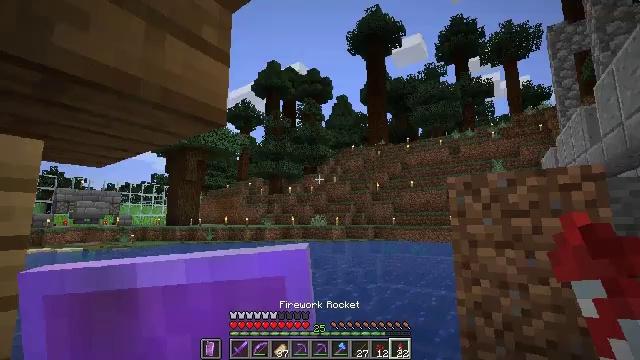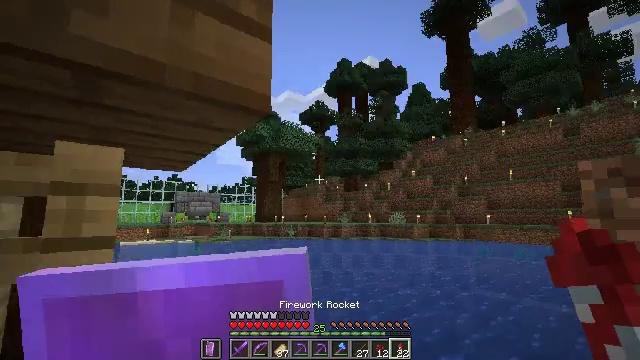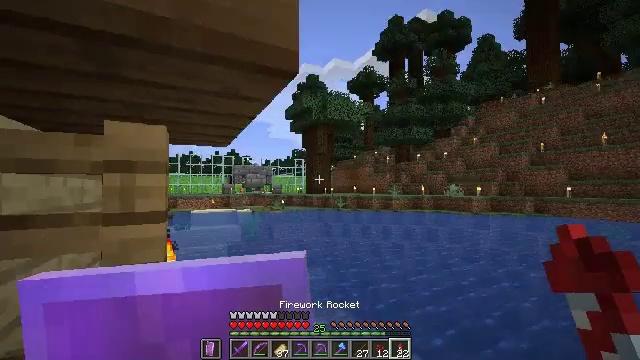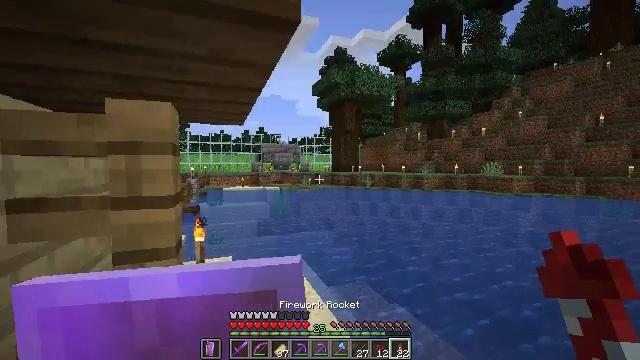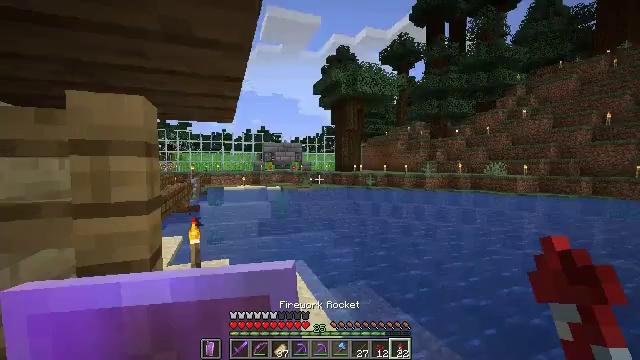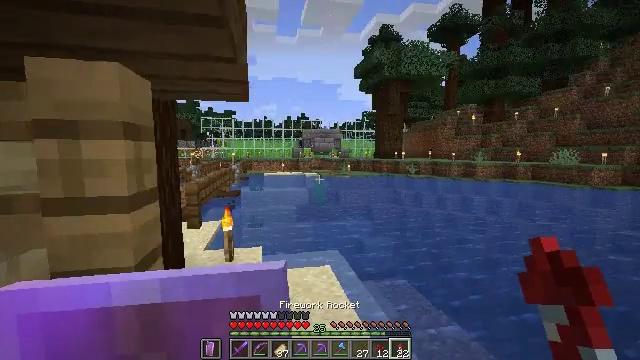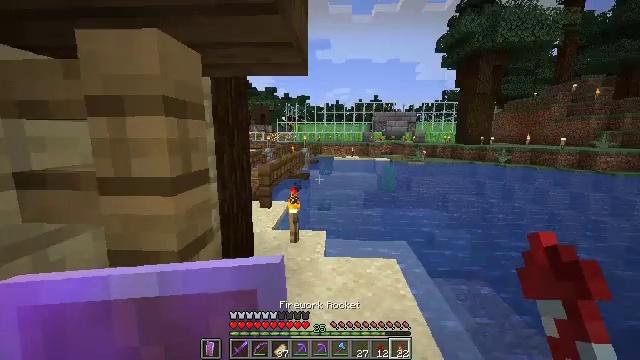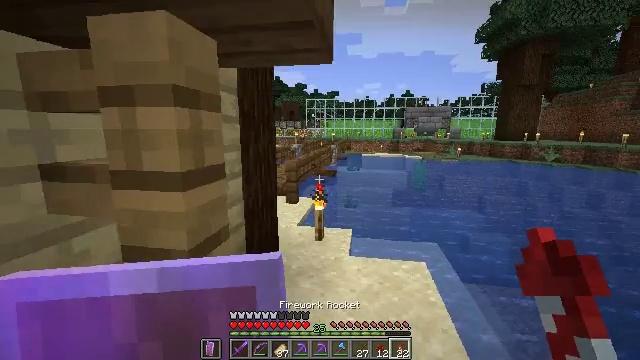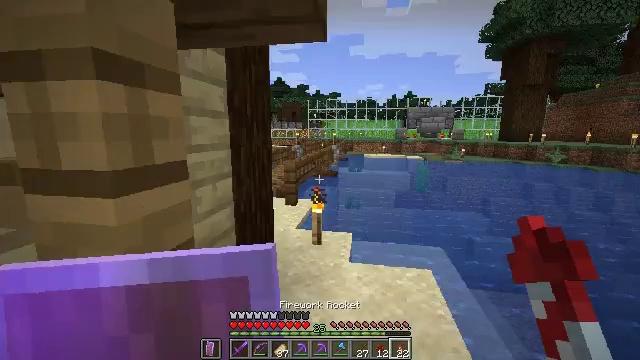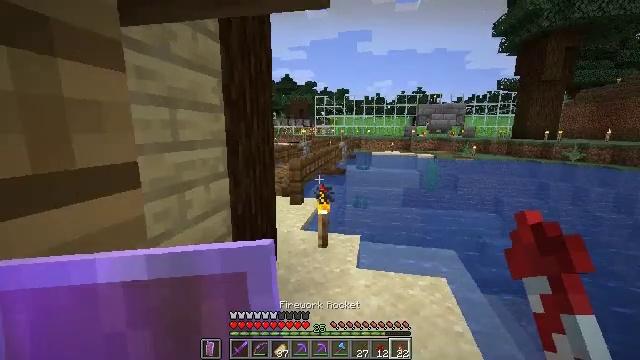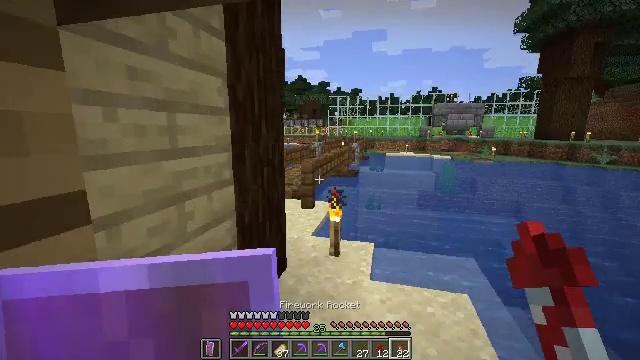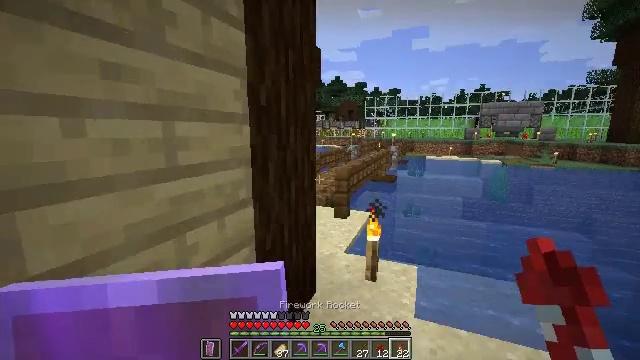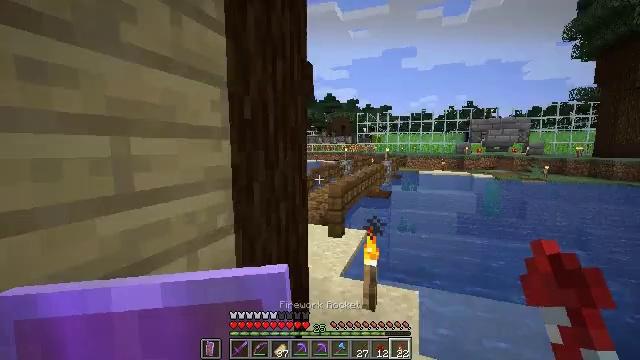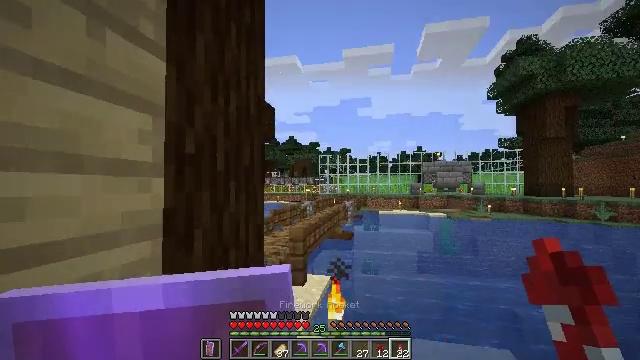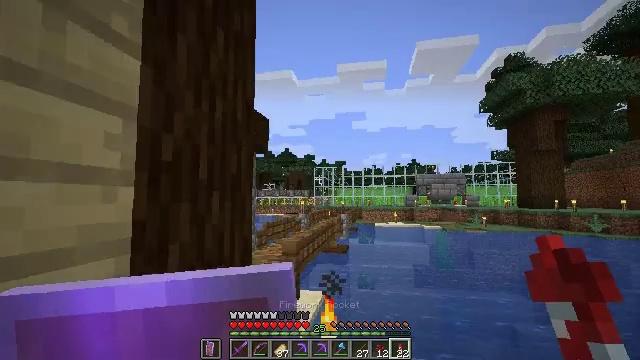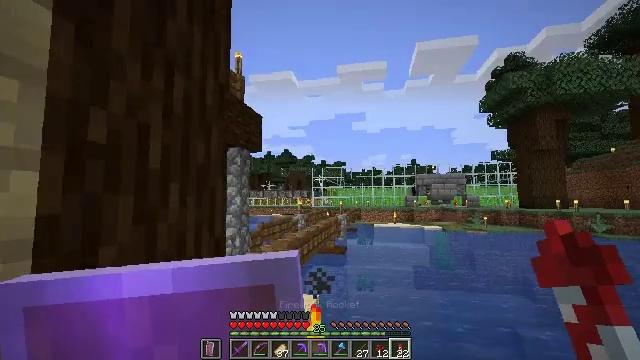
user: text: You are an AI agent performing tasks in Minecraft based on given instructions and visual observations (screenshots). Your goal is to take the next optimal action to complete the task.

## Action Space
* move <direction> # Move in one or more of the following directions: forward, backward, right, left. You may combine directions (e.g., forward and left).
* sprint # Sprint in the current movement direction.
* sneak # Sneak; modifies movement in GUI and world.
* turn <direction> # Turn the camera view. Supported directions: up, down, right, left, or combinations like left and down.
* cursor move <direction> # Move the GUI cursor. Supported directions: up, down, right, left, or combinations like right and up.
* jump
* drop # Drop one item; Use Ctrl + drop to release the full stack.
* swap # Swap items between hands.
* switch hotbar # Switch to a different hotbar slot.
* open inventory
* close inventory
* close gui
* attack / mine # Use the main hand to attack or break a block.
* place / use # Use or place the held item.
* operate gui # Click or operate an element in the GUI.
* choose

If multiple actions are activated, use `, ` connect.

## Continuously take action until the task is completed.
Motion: motion action
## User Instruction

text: Open inventory and craft sugar with sugarcane.
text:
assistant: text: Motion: move forward, turn left
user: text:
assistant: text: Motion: move forward, turn left and down
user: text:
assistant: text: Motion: move forward, turn left and down
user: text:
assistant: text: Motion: move forward
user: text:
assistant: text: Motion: move forward, turn left and down
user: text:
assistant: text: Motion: move forward, turn left and down
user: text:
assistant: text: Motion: move forward, turn left
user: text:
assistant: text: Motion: move forward
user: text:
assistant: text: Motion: move forward, turn left
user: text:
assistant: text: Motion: move forward, turn left
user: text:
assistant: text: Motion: move forward, turn left
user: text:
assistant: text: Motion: move forward, turn right and up
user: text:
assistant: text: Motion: move forward, turn right and up
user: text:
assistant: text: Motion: move forward and move right, turn right and up
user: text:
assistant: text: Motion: move forward and move right
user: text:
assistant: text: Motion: move forward and move right
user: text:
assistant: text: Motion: move forward and move right
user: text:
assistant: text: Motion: move forward
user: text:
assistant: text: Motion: move forward, turn left and up
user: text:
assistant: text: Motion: move forward, turn left
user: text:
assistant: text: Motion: move forward, turn left and down
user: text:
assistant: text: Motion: move forward, turn left and down
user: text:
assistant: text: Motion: move forward, turn left and down
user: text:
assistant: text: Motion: move forward, sprint
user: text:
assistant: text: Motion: move forward, sprint
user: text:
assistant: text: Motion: move forward, sprint
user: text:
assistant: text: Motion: move forward, sprint
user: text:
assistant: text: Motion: move forward, sprint, turn left
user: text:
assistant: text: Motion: move forward, sprint, turn left and down
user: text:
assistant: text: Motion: move forward, sprint, turn left and down